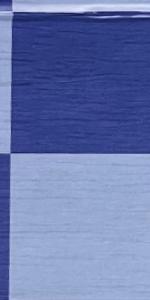
Label: Empty